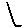
Label: line